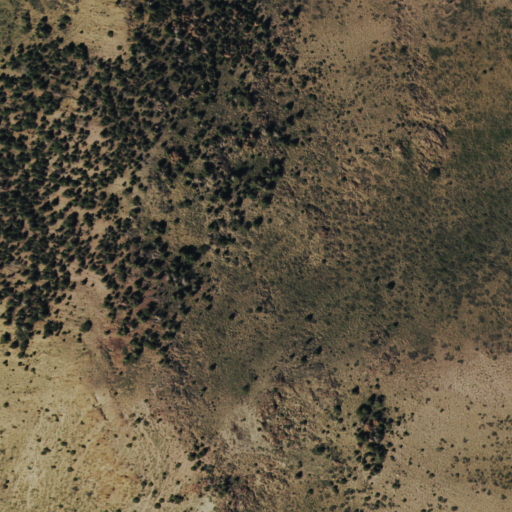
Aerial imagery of mountains in Nevada named White Pine Range containing evergreen forest, shrub, mixed forest, and grassland